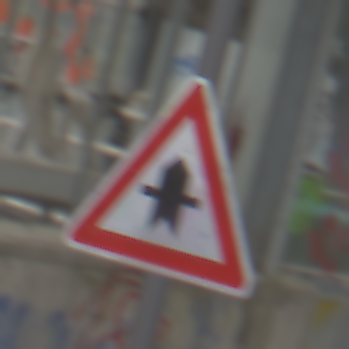
Verkehrszeichen: Vorfahrt
Umgebung: Roofed, Special
Tageszeit: Midday
Wetter: Overcast
Licht: Natural
Jahreszeit: NotSpecified
Kontrast: LowContrast